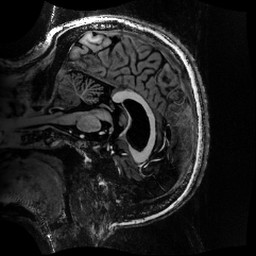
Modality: MP2RAGE
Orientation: sagittal
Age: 57
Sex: female
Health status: healthy